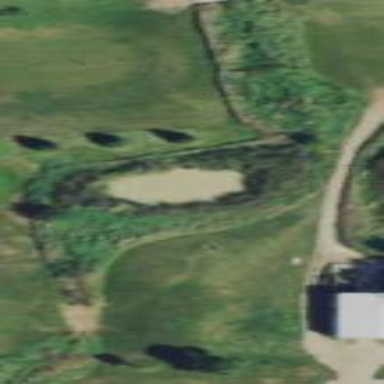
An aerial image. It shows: Rough area on grassy golf course.